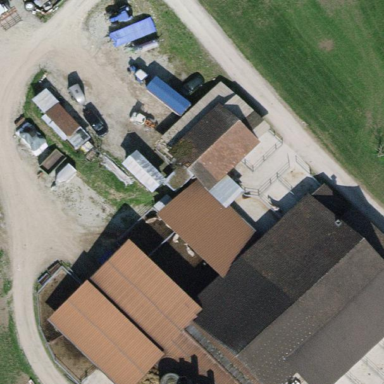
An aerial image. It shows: Farmyard area.